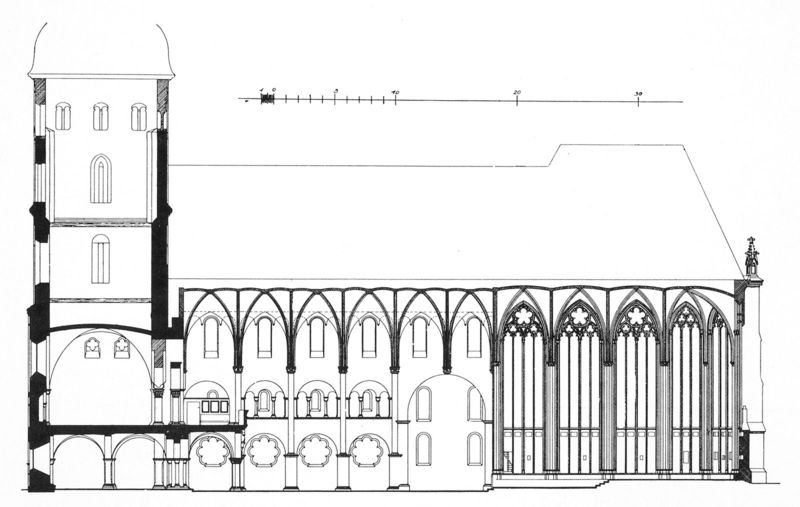
Titel: Sankt Ursula in Köln, gotischer Chorneubau im letzten Viertel des 13. Jh.
Standort: Köln, St. Ursula (EU - D - NRW)
Schlagwörter: fenster, skizze, säulen, zeichnung, dach, gebäude, architektur, kirche, gotik, turm, schiff, bogen, giebel, bögen, eingang, dom, schnitt, schwarz weiß, entwurf, portal, gotisch, spitzbögen, rundbögen, chor, plan, gothik, querschnitt, rosetten, maßwerk, aufriss, maßstab, bauzeichnung, skala, maß, technisch, türschild, hochchor, kischenschiff